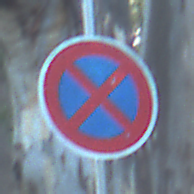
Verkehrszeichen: AbsolutesHalteverbot
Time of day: MorningAfternoon
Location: Outdoor (Nature)
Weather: Clear
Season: NotSpecified
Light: Natural